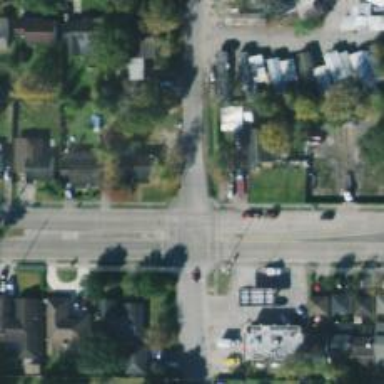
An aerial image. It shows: Stop road.